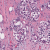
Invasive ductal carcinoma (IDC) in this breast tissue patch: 1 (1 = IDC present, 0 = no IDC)